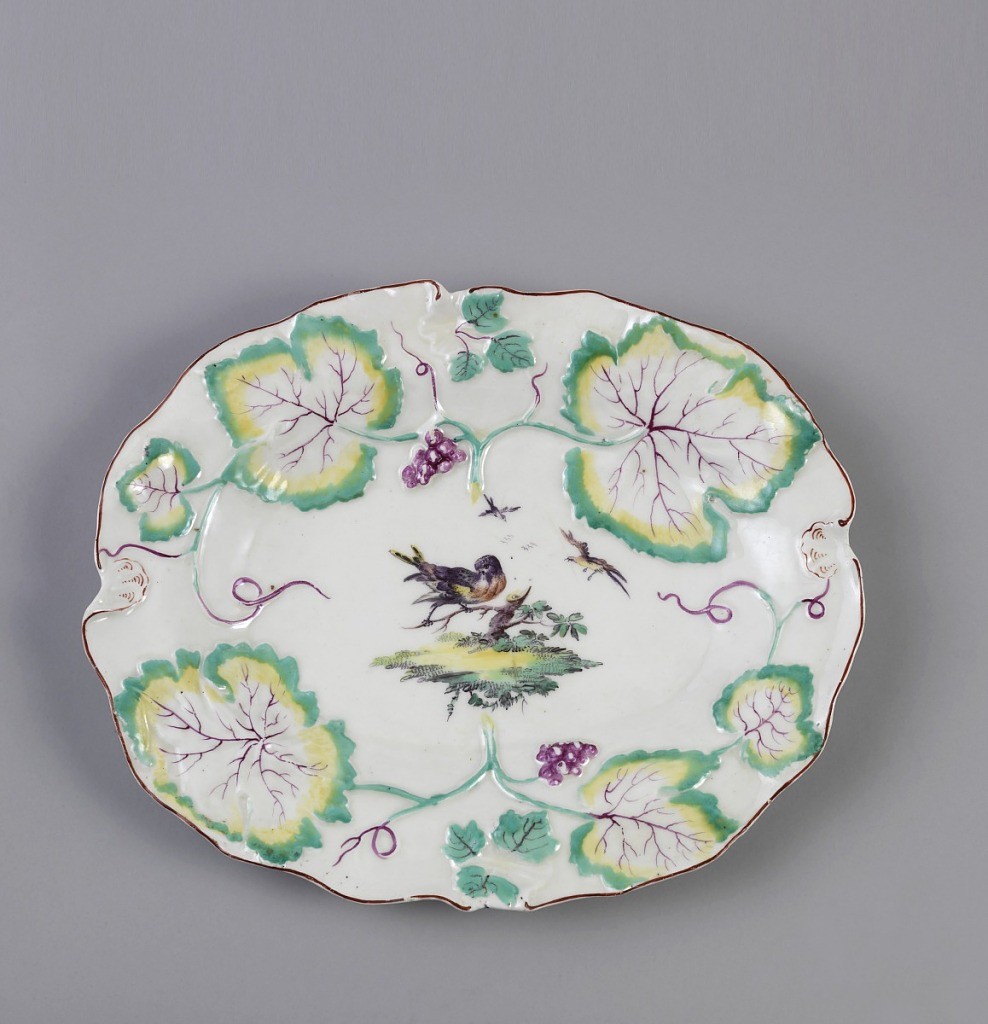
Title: Fruit Platter (One of a Pair)
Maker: Longton Hall Porcelain Manufactory, English, 1749 – 1760
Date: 1755–1760
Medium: soft paste porcelain, vitreous enamel
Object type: platter
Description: Plate with undulating edges and molded grape vine form. Small molded shells at four sides. Purple enamel at rim. Painted bird on branch at center.